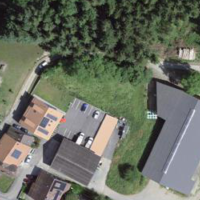
EUNIS habitat code: 52
Species observed at this site:
Lamium galeobdolon